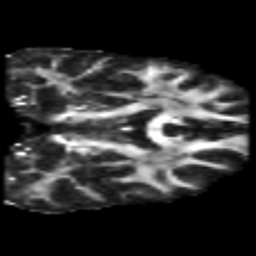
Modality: FA
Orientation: coronal
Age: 24
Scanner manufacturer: philips
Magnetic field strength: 3 T
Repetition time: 8.6 s
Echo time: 0.127 s